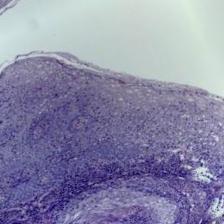
Diagnosis: OSCC